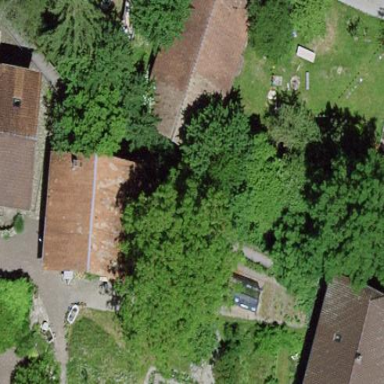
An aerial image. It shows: Shed building.